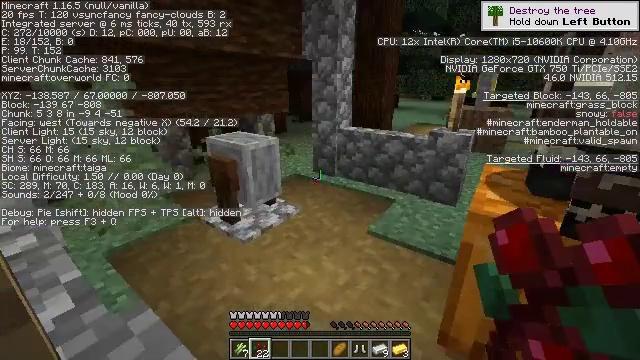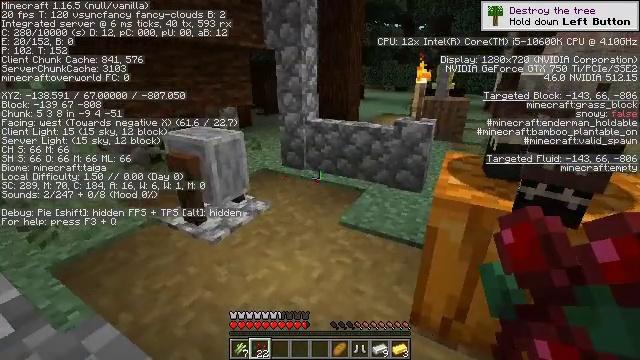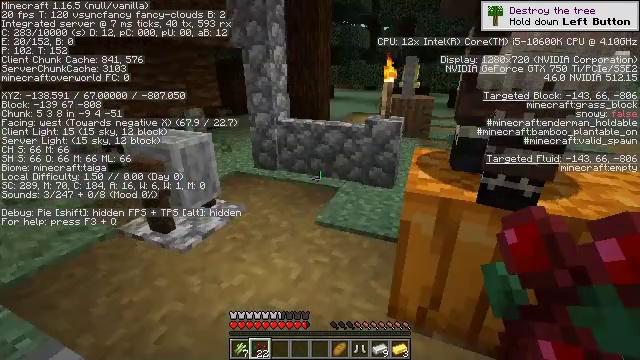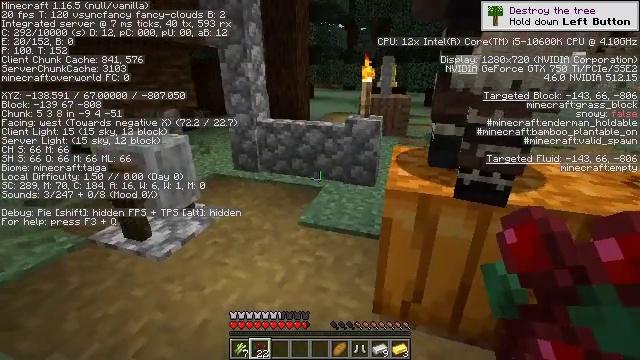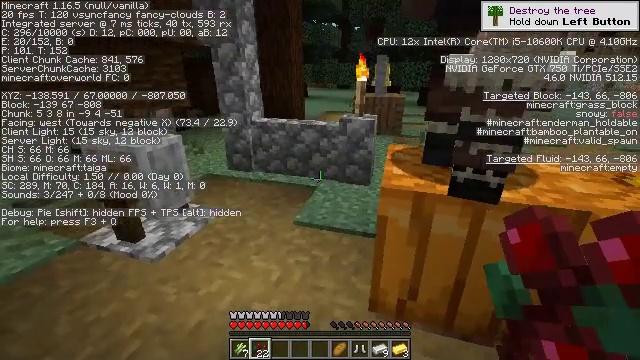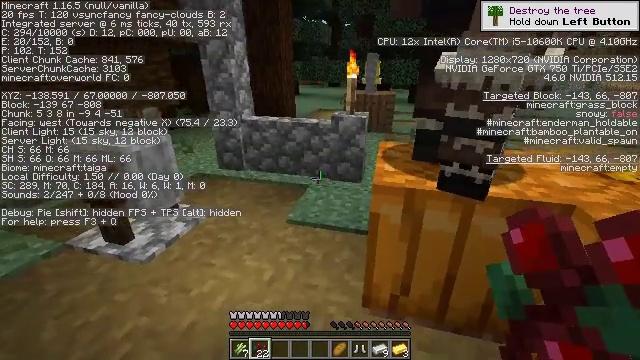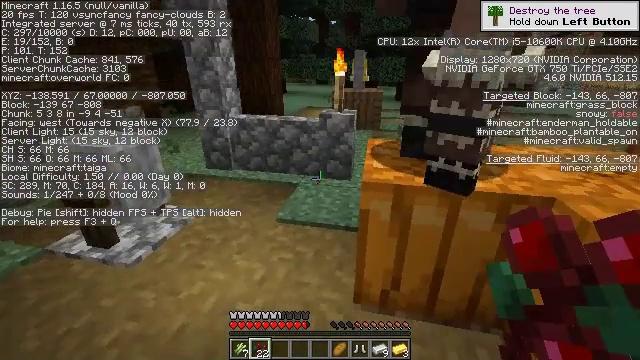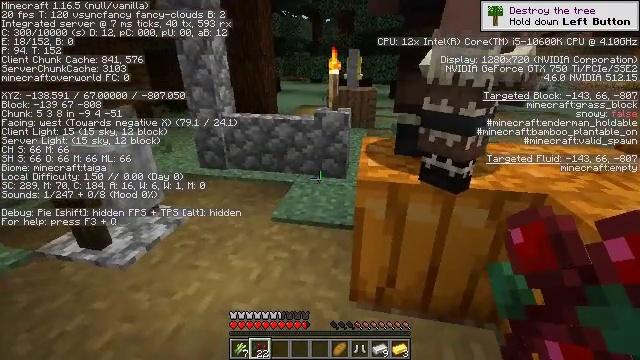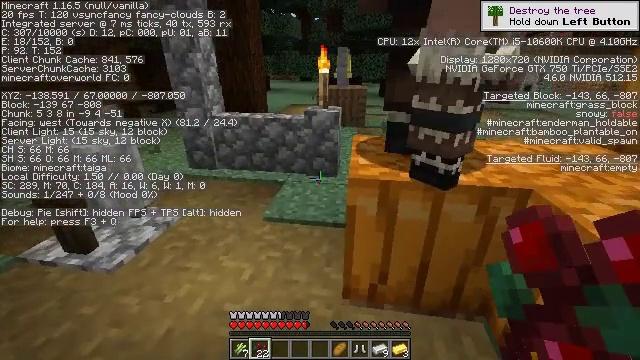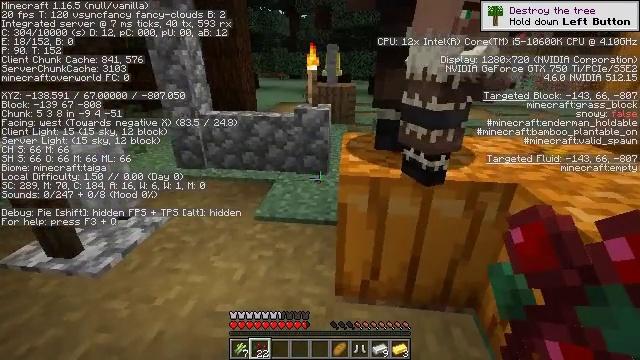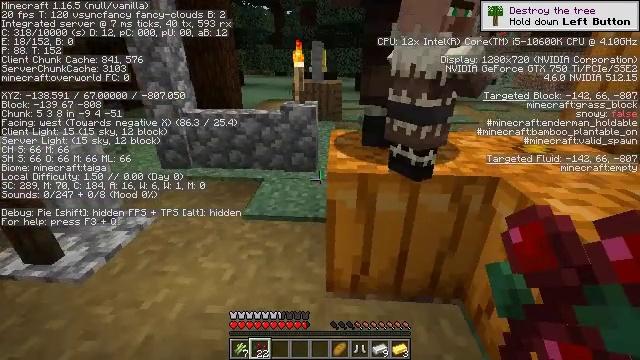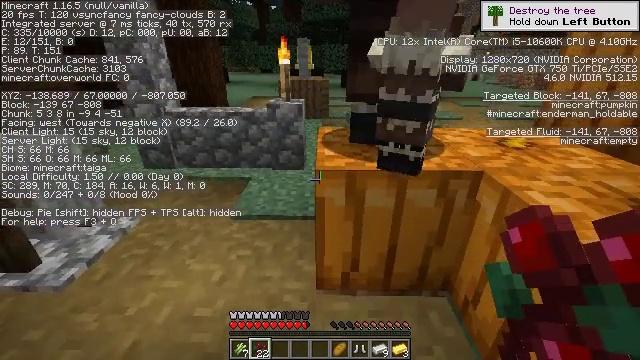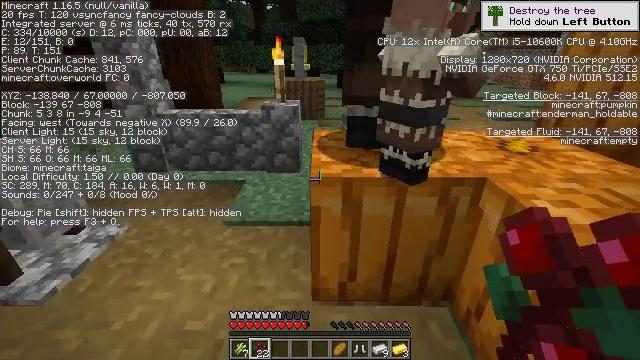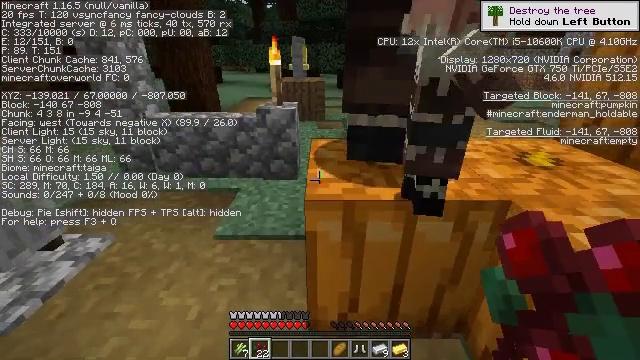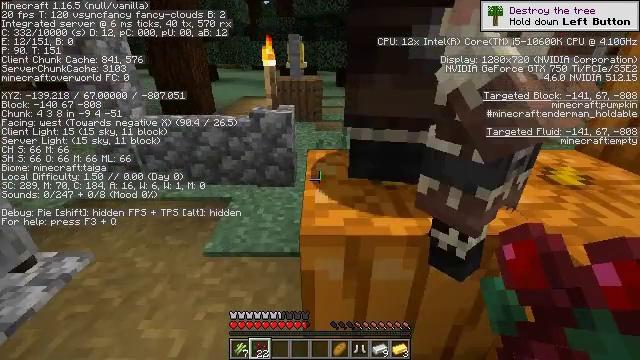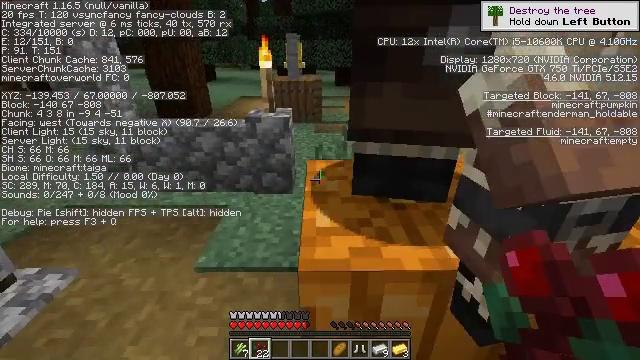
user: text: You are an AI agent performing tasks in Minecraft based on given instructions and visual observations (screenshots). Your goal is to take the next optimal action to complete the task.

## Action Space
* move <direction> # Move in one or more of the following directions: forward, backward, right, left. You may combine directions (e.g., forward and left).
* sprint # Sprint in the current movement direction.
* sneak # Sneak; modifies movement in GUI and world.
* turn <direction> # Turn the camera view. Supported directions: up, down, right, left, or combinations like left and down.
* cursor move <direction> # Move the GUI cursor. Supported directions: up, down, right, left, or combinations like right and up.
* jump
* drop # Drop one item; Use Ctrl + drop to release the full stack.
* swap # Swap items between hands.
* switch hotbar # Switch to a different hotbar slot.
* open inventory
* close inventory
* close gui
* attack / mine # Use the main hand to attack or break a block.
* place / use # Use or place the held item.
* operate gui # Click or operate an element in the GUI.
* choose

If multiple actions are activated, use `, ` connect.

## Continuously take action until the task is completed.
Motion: motion action
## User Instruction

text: Attack the pumpkin to gather it.
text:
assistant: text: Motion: turn right and down
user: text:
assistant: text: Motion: turn right
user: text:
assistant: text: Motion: turn right
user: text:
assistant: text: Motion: turn right
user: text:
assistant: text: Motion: turn right
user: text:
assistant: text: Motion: turn right
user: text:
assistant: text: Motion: turn right
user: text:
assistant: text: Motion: turn right
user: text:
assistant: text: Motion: turn right
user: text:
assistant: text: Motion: turn right
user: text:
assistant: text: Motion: move forward, turn right
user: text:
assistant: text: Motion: move forward
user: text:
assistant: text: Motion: move forward
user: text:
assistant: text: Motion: move forward, sprint
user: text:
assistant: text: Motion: move forward, sprint
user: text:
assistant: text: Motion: move forward, sprint, turn right and down
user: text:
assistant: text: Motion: move forward, sprint, turn right
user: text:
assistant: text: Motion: move forward, sprint, turn right
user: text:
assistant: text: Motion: move forward, sprint
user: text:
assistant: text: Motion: move forward
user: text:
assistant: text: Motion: move forward, jump
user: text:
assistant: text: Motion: move forward, jump
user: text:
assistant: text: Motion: move forward, jump
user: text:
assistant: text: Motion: move forward, turn right, jump
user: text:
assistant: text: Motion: move forward, turn right, jump
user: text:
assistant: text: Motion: move forward, turn right, jump
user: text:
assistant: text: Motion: move forward, turn right, jump
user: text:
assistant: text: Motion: move forward, jump
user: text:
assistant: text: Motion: move forward, sprint, jump
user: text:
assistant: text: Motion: move forward, sprint, jump